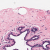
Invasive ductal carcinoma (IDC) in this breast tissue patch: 0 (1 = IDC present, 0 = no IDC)